Question: I was wondering if someone could help me workout MySQL version 5.7.22 script for retrieving current and previous month revenue in one table grouped by Date and AccountID
I have the following headers
- - - -
Expected output example:

Due to the current version server etc I cannot use LAG or WITH.
EDIT:
- -
Any help would be amazing
Thanks
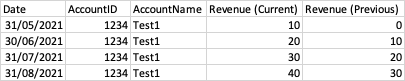
Answer: You can use a 'left join':
'''
select t.*, tprev.revenue
from t left join
t tprev
on extract(year_month from tprev.date) = extract(year_month from t.date - interval 1 month)
'''